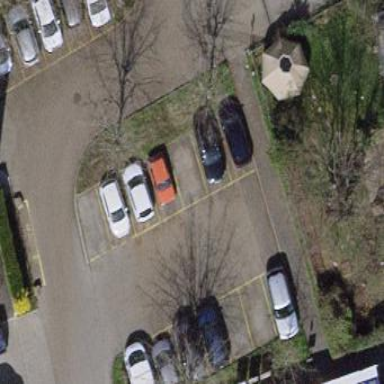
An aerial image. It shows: Parking area with surface.